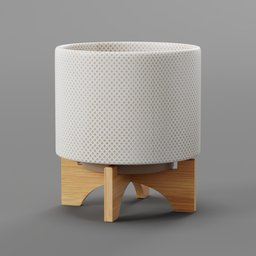
Label: furniture